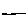
Label: line